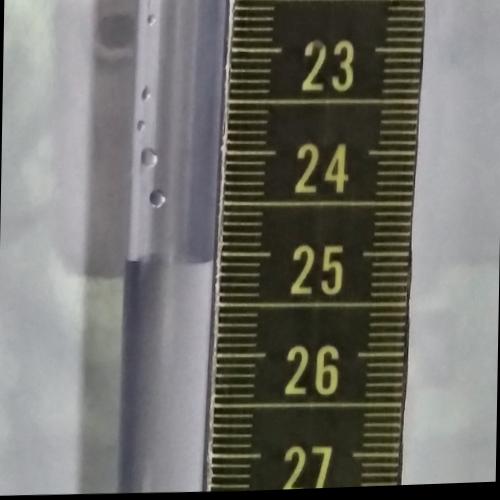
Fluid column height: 25.1 cm